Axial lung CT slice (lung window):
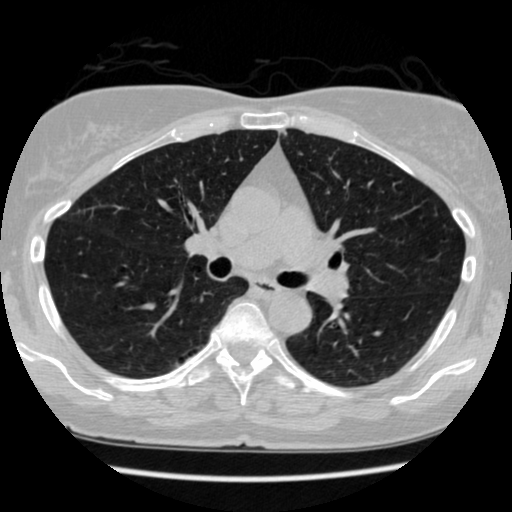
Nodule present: yes
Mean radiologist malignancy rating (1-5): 1